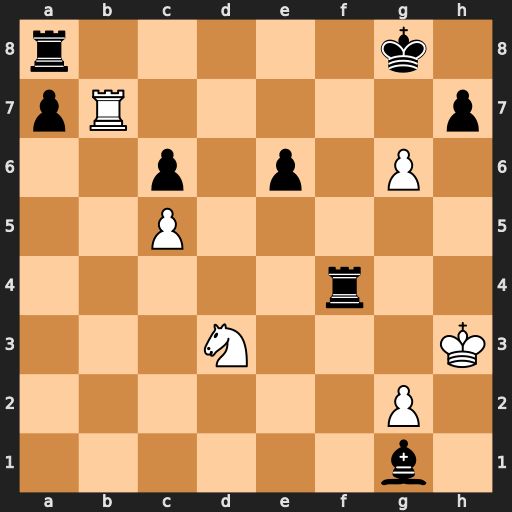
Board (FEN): r5k1/pR5p/2p1p1P1/2P5/5r2/3N3K/6P1/6b1
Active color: w
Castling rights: -
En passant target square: -
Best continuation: gxh7+ Kh8 Nxf4